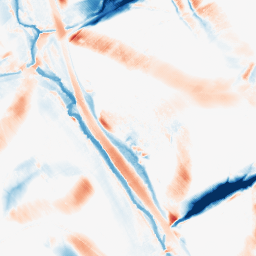
Category: morphological
Decomposition family: morphological_diamond
Decomposition parameters: operation: average
radius: 20
Upsampling method: sinc_hamming
Upsampling parameters: scale: 2
kernel_size: 16
Upsampling scale: 2